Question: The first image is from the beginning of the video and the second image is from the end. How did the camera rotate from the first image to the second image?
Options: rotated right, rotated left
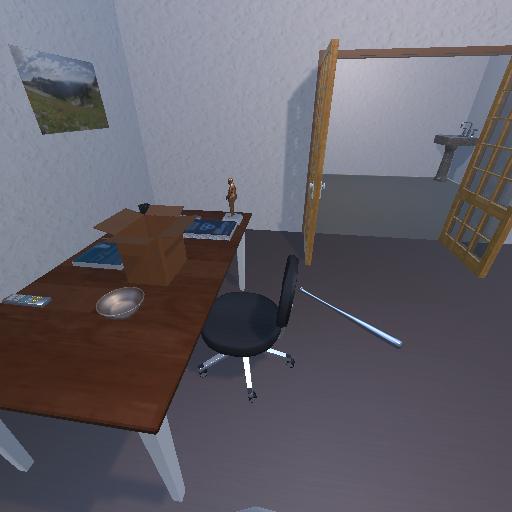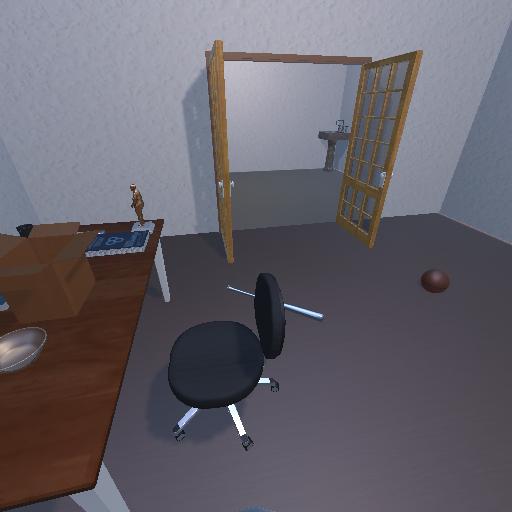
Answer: rotated right